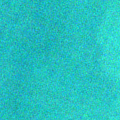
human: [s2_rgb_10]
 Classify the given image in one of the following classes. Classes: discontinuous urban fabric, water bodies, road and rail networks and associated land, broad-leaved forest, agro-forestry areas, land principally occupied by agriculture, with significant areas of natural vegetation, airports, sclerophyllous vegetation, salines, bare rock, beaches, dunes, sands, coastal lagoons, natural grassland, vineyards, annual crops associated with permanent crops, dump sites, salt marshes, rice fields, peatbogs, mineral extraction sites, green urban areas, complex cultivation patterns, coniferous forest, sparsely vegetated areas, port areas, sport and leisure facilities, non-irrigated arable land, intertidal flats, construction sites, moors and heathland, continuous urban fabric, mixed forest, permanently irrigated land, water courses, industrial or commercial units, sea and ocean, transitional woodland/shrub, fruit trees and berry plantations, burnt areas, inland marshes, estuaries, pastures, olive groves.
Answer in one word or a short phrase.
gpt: sea and ocean